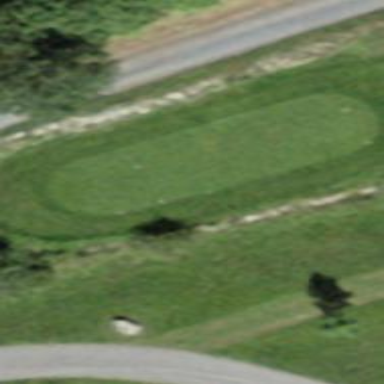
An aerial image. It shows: Golf tee.